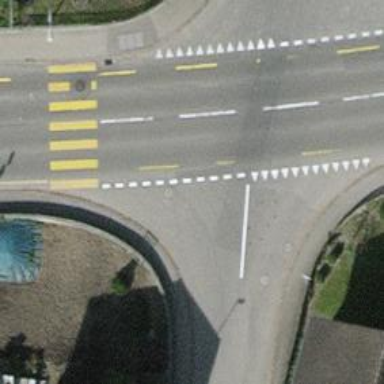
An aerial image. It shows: Unmarked crossing on the road.